Aerial crown-view tile of a tropical tree (Barro Colorado Island, Panama), acquired 20240716:
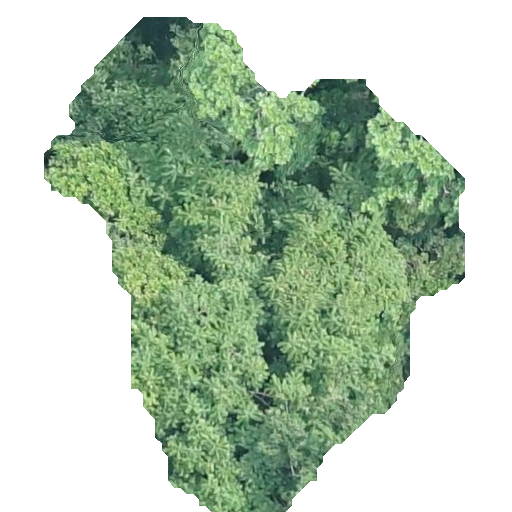
Species: Spondias mombin
GBIF accepted scientific name: Spondias mombin
Crown area: 204.844 m²